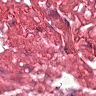
Metastatic tissue present: no